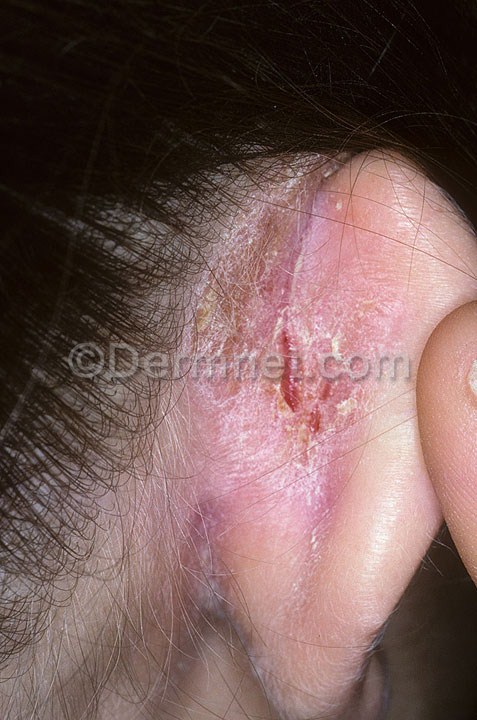
Disease: Eczema Photos